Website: ulta-beauty
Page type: account-selection
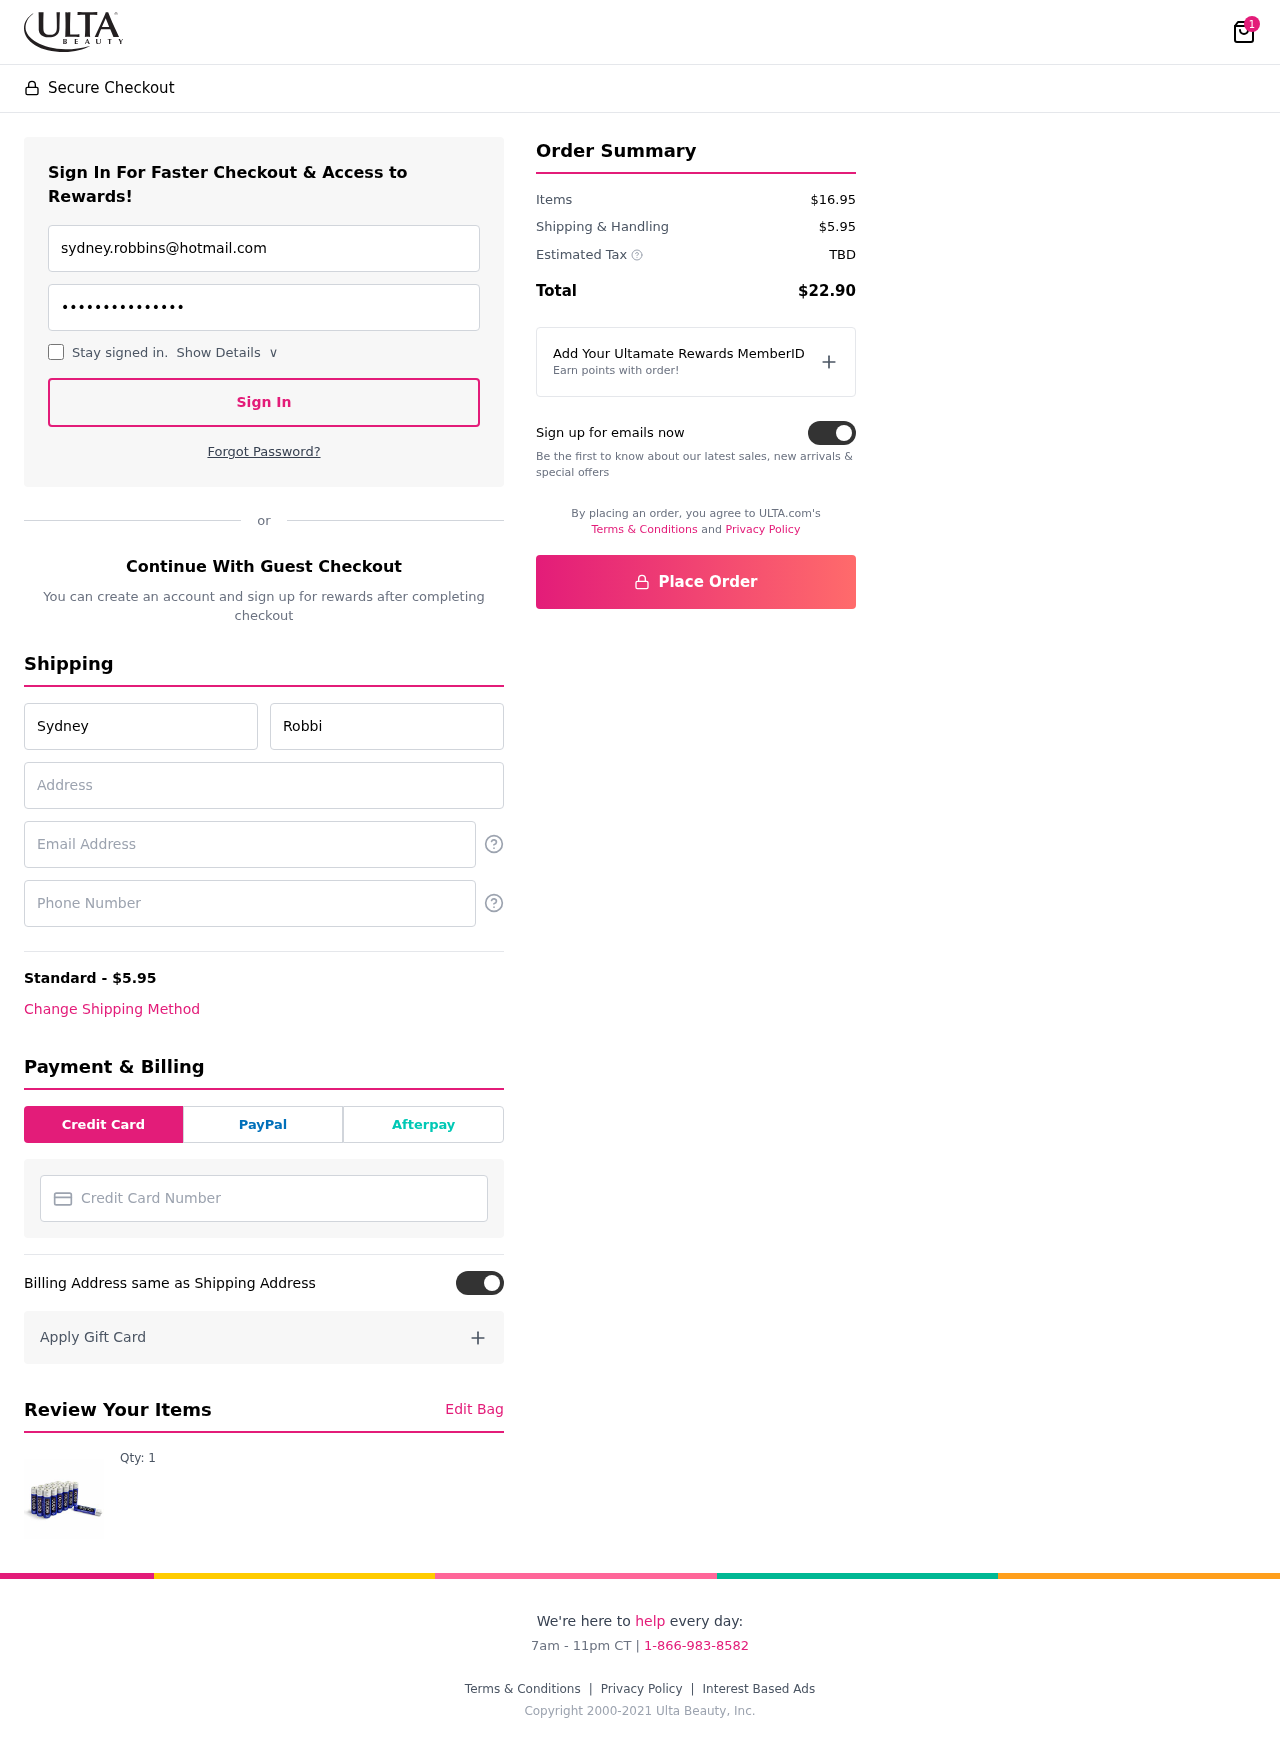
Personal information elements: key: PII_CARD_NUMBER
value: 4487 1257 0474 0686
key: PII_EMAIL
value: sydney.robbins@hotmail.com
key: PII_EMAIL2
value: sydney.robbins@hotmail.com
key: PII_FIRSTNAME
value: Sydney
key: PII_LASTNAME
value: Robbins
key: PII_PHONE
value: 8808737381
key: PII_STREET
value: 469 Andrea Causeway Apt. 483
Product elements: key: PRODUCT1_QUANTITY
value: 1
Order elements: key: ORDER_NUM_ITEMS
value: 1
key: ORDER_SHIPPING_COST
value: $5.95
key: ORDER_SUBTOTAL
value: $16.95
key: ORDER_TAX
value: TBD
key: ORDER_TOTAL
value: $22.90